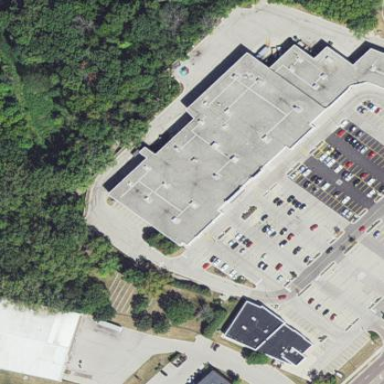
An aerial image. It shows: Commercial building.